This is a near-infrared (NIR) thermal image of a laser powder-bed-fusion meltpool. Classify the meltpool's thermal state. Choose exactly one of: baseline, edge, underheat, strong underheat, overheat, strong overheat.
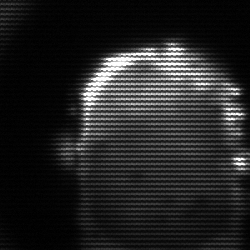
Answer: baseline